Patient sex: F
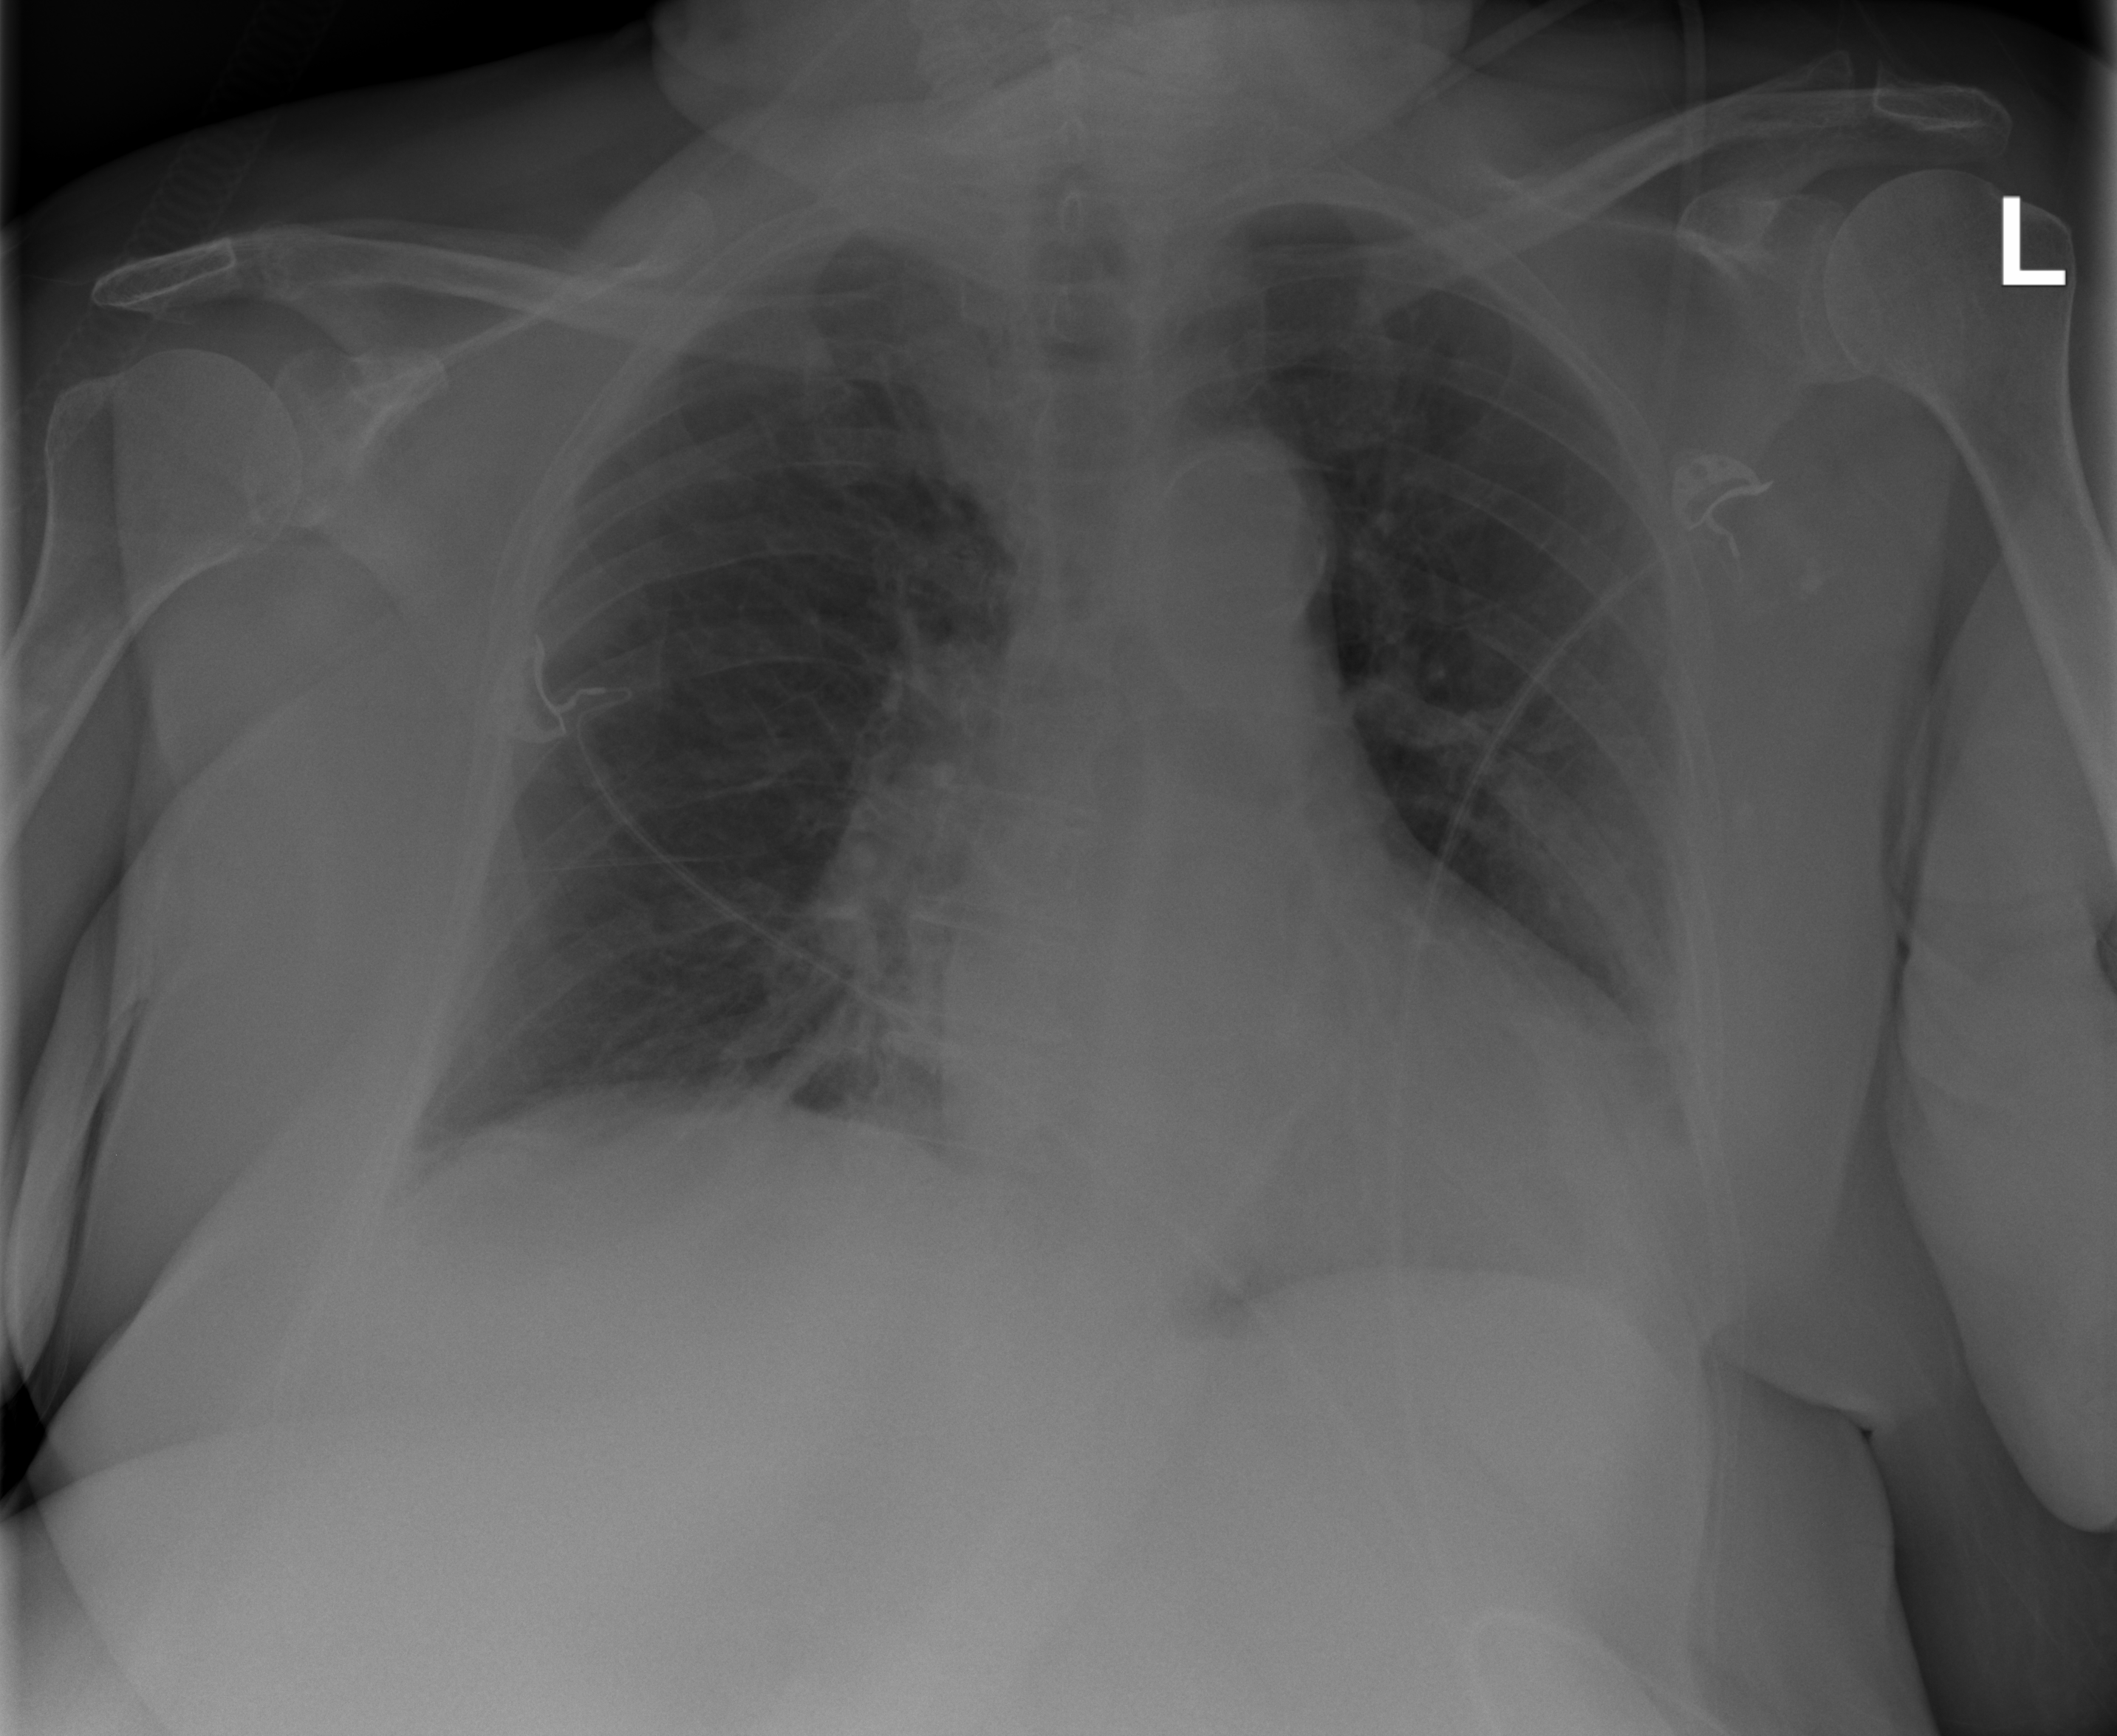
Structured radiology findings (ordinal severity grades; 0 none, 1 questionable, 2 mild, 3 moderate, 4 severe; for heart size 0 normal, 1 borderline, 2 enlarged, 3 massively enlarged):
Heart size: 0
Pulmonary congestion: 2
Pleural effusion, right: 0
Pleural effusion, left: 0
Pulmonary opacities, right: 0
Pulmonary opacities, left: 0
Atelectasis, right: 1
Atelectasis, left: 2